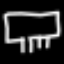
Label: bed